Field crop: maize
Growth stage: 2
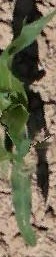
Species: maize